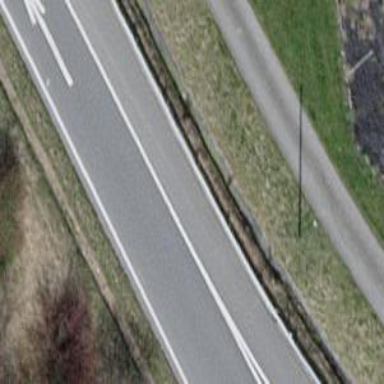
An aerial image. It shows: Motorway link.